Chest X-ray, AP view. Patient: 40 years old, sex F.
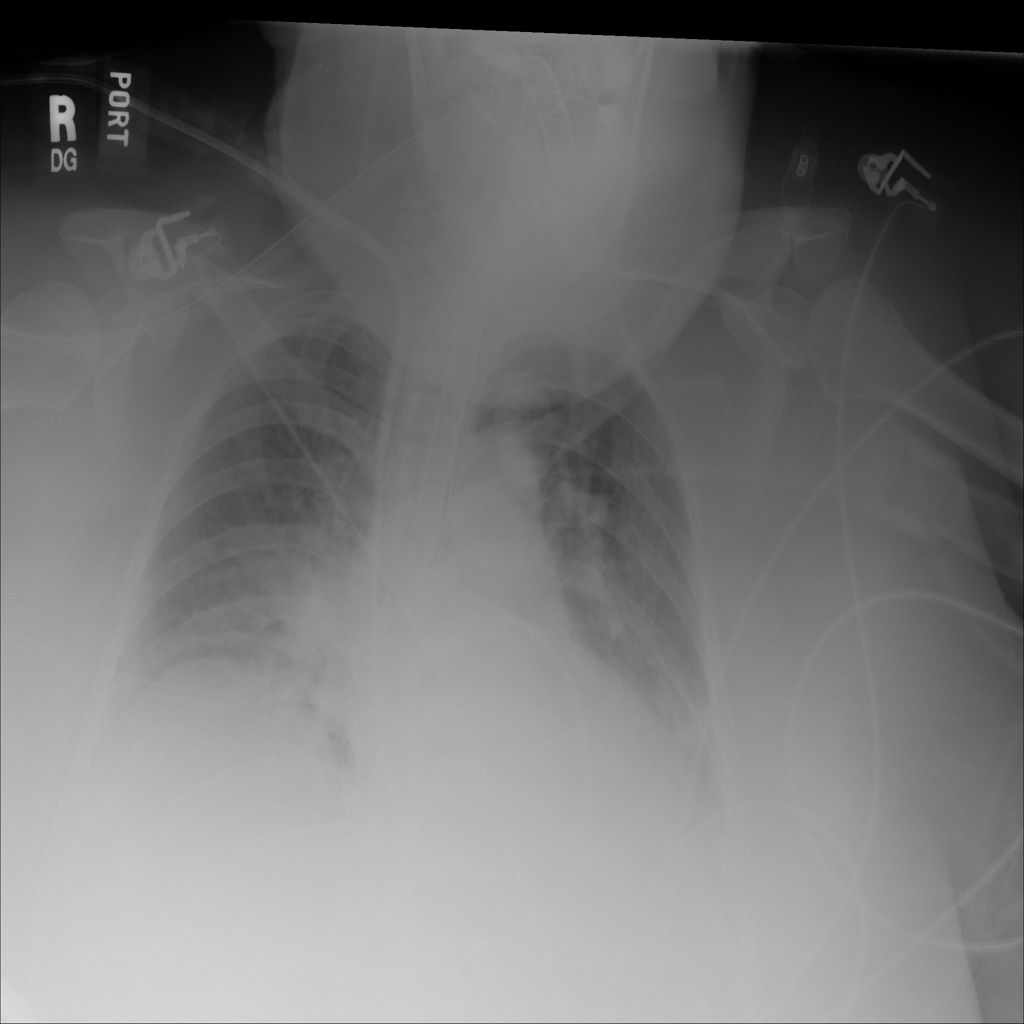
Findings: Consolidation